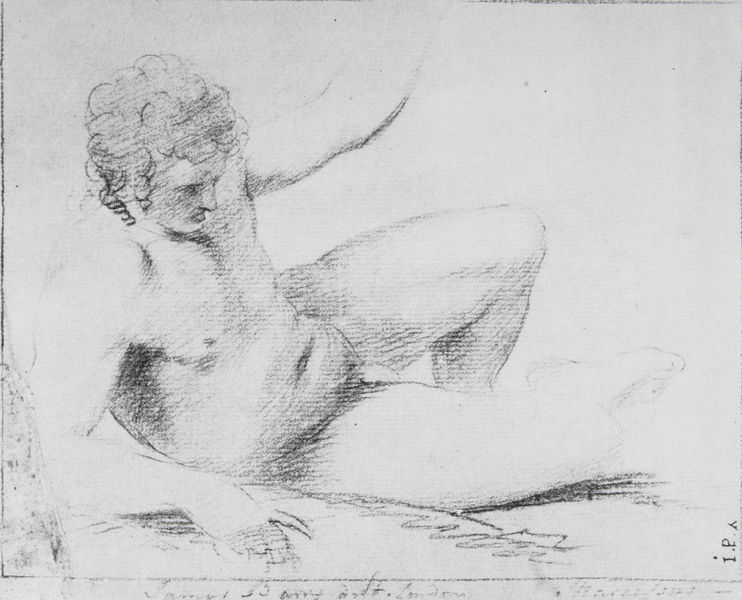
Titel: A Reclining Male (Narcissus?)
Künstler: James Barry
Standort: London
Institution: British Museum
Schlagwörter: akt, fuß, hand, haut, kopf, körper, mann, nackt, schatten, weiß, sitzen, bewegung, brust, ellbogen, finger, grau, kreide, licht, mund, nase, profil, schwarz, skizze, zeichnung, jung, arm, arme, gesicht, mensch, rahmen, signatur, boden, haare, pose, blatt, locken, schulter, beine, bein, schrift, papier, liegen, studie, grafik, graphik, linien, kissen, dick, muskeln, angelehnt, nabel, bauch, bauchnabel, brustwarzen, ellenbogen, geschlecht, knie, liegend, oberschenkel, aufstützen, striche, penis, gestützt, kohle, schwarz-weiß, schraffur, schraffuren, schrafur, text, buchstaben, dynamik, beschriftung, bleistift, entwurf, kohlezeichnung, kopie, bleistiftzeichnung, jüngling, achsel, abstützen, aufgestützt, nackte frau, plan, liegt, männerakt, vorzeichnung, notiz, blei, graphit, bleistifft, grafit, aktzeichnung, schwazweiss, aufstüzen, #mann, füngling, arm erhoben